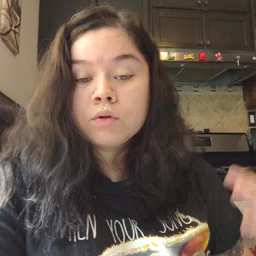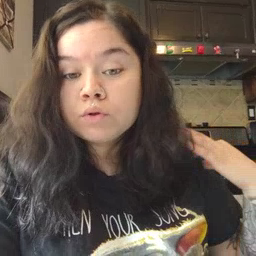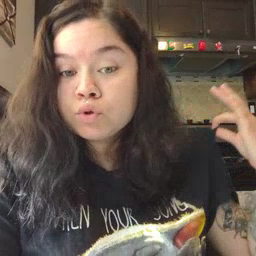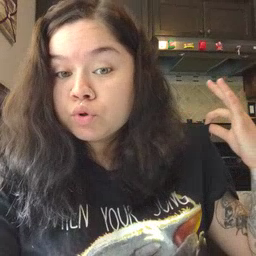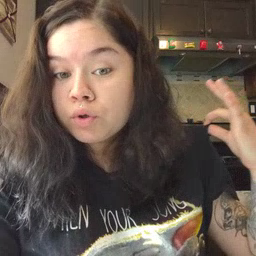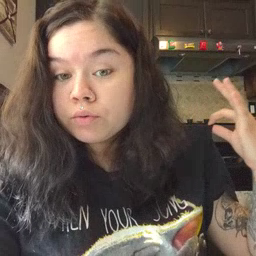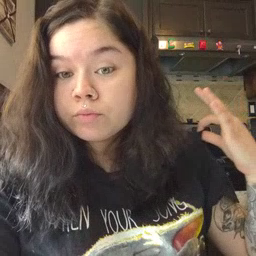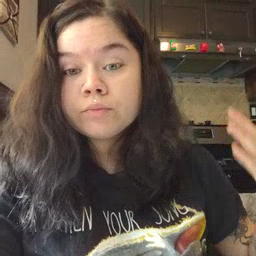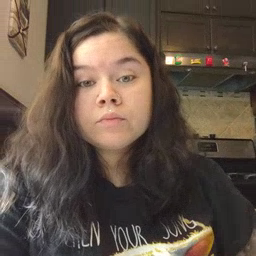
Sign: shirt